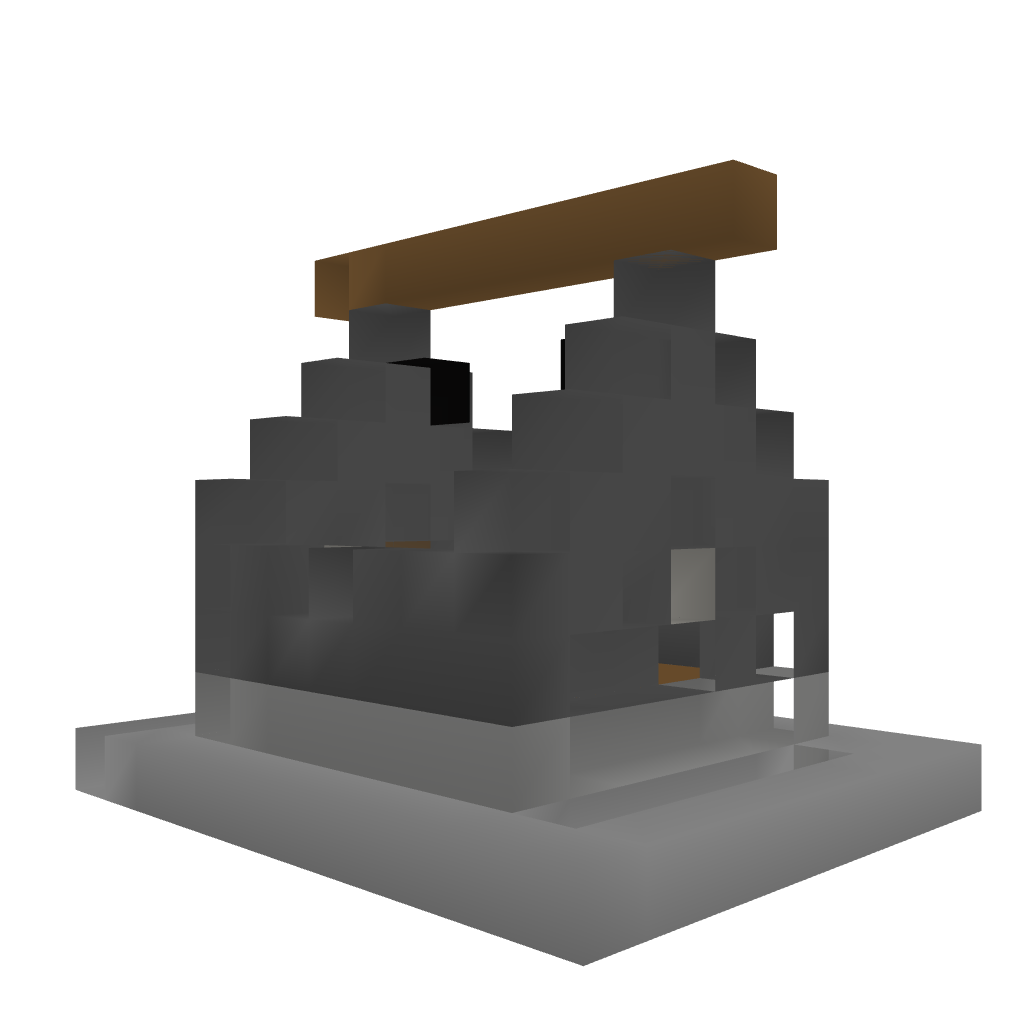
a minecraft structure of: Ultima Online Housing - Small Wooden House